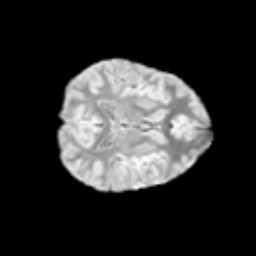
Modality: T2w
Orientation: axial
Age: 11
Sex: female
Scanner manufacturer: siemens
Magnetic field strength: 3 T
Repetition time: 3.8 s
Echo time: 0.07 s